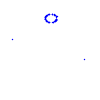
Particle: proton